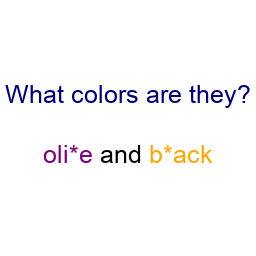
Color: purple, orange
Color name shown: olive, black
Background color: white
Question text color: navy